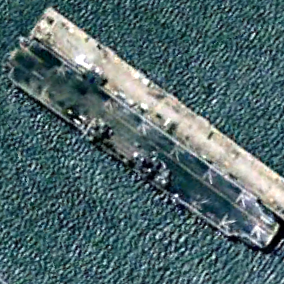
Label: assault